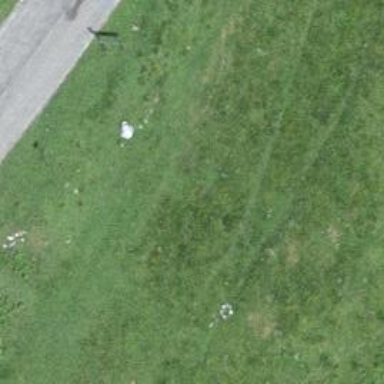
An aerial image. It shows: Grassy track road with grade 4 track type.